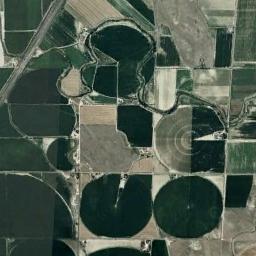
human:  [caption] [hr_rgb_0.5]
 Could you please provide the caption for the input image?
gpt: Several dark green fan-shaped farmlands with different radii and radians are surrounded by some other shapes of farmlands .

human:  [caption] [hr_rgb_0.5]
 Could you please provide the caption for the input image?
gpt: There are some green circle farmland and square farmland .

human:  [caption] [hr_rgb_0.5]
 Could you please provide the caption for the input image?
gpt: Only the round farmland is in the upper right corner .

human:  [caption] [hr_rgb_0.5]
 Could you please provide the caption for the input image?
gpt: A few green and tan mixed circular farmland with full, Semi, And large semicircles .

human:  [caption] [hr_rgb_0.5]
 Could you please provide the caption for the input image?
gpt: There are some circular farmlands and rectangle farmlands .